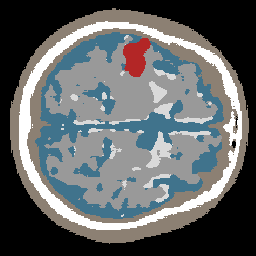
Label: lesion